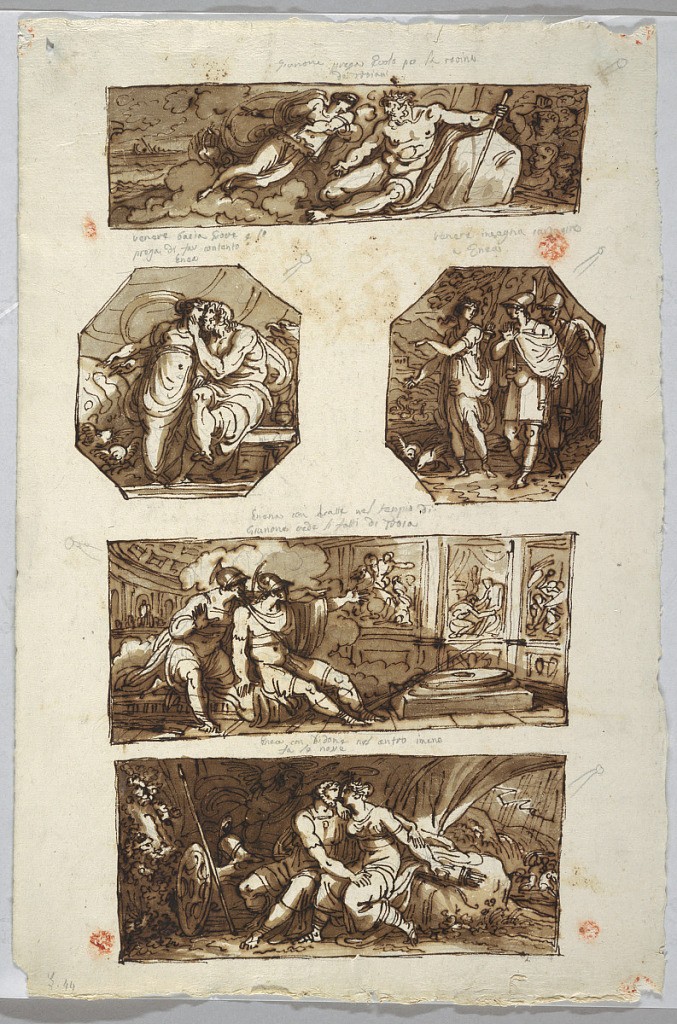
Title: Drawing
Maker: Felice Giani, Italian, 1758–1823
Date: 1800-1810
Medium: Pen and brown ink with brown wash (iron gall ink)
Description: Vertical rectangle. Juno, imploring Aeolus to destroy the Trojan ships. Upon clouds she has approached the wind god who is seated in his cave. She points at the ships shown in the left distance. The winds come from the right rear. Caption written in pencil, on top: Givnone prega Evolo per la rovina/ de troiani. Second row: the octagone at left: Venus petitions Jupiter the happiness of Aeneas. In the dome of heave Jupiter, seated, and Venus, standing, kissing each other, both pointing at Italy on a globe. Caption: venere bacia Giove e lo/ prega di far contento/ Enea. Right: Venus shows Carthage to Aeneas. The goddess walks beside Aeneas who is accompanied by Trojan. Mountainous landscape; trees swans. Caption: venere insegna cartagine/ a Enea. Third row: Aeneas and Achates contemplate the representation of the Trojan war in the temple of Juno in Carthage. Protected by clouds, both contemplate the representation in one of the reliefs: Priam in the tent of Achilles. Enena con Acatte nel tempio di/ giunone vede li fatti di Troia. Bottom: the wedding of Aeneas and Dido. They embrace each other, seated ???